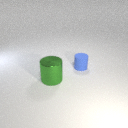
large green metal cylinder to the left of small blue rubber cylinder